Field crop: maize
Growth stage: 2
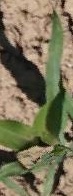
Species: maize